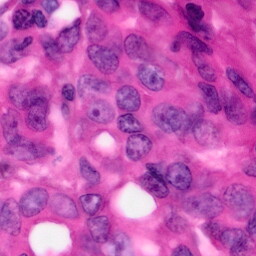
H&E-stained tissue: Pancreatic